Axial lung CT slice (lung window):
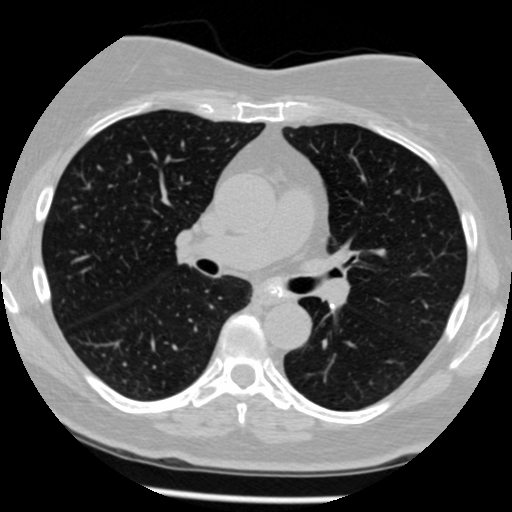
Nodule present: no